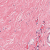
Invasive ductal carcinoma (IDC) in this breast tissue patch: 0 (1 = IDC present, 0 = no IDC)